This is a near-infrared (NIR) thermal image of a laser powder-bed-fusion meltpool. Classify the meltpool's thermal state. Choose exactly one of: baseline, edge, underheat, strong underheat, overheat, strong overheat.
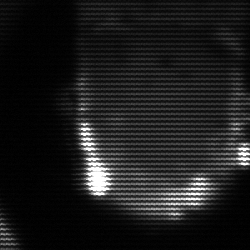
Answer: baseline